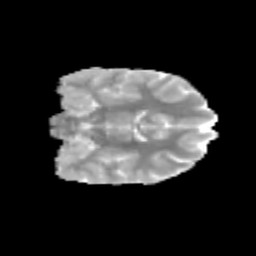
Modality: MD
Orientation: coronal
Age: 10
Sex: female
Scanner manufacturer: siemens
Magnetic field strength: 3 T
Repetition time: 3.8 s
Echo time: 0.07 s